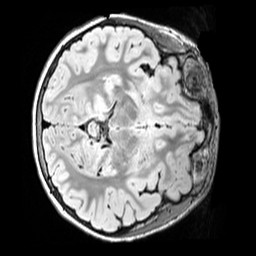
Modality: FLAIR
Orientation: axial
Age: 13
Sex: female
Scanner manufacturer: siemens
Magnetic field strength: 3 T
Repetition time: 5 s
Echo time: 0.388 s